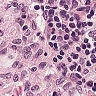
Metastatic tissue present: no